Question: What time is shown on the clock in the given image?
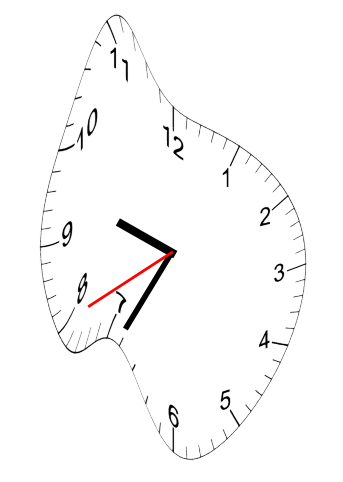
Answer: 09:34:40